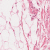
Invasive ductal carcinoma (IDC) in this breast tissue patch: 0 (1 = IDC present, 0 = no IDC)